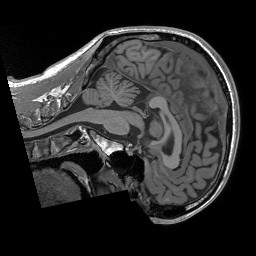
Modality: T1w
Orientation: sagittal